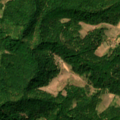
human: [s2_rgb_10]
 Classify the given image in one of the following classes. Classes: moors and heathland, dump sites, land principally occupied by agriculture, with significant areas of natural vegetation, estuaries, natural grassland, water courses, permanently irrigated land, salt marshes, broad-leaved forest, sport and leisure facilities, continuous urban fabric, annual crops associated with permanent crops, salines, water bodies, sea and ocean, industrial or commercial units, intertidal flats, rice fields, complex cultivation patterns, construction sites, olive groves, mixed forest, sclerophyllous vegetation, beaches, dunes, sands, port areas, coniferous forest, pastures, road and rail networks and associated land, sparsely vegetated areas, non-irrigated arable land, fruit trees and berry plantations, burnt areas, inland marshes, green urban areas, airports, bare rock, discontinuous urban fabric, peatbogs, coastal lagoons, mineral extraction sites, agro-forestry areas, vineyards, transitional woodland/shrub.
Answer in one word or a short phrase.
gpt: complex cultivation patterns, broad-leaved forest